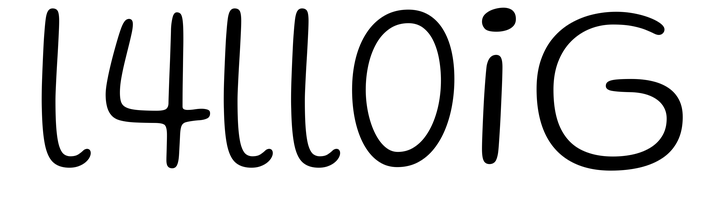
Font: Gluten_ExtraLight